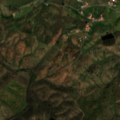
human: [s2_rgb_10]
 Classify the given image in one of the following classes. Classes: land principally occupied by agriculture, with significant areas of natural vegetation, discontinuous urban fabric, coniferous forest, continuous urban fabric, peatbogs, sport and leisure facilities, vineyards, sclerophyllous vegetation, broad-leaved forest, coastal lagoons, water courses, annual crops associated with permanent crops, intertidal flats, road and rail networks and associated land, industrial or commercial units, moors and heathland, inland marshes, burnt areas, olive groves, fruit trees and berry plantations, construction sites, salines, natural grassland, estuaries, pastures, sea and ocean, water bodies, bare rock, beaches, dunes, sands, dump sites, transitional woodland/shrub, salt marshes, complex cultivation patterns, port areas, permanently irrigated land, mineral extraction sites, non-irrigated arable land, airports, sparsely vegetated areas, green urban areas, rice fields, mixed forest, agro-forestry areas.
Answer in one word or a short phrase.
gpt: non-irrigated arable land, pastures, agro-forestry areas, broad-leaved forest